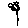
Label: flower